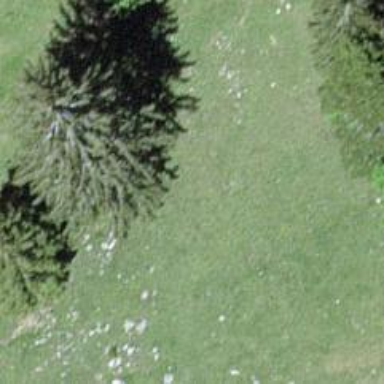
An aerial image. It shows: Evergreen forest with needle-leaved trees.